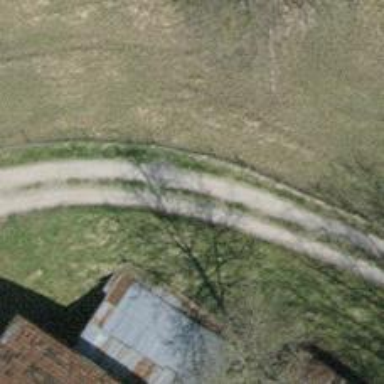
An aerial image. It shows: Compacted driveway used as service road.